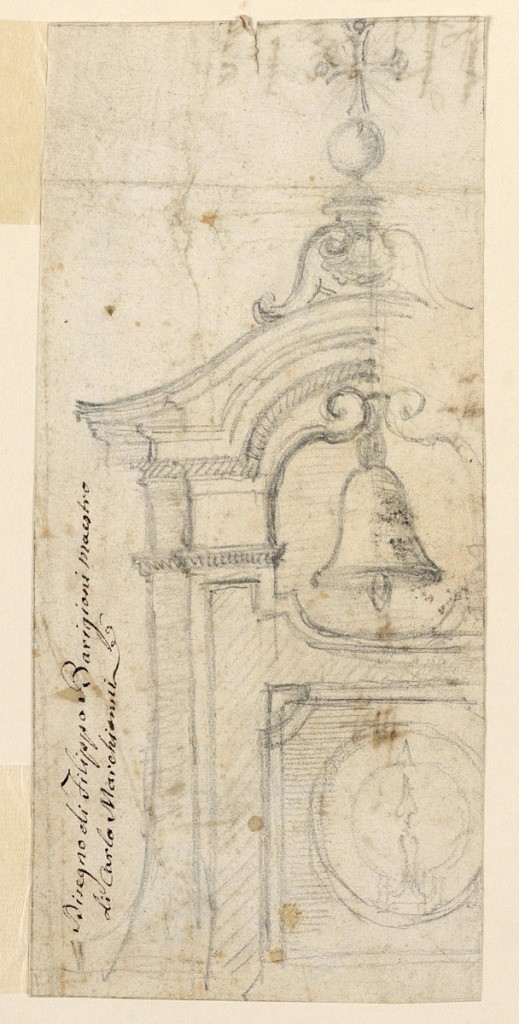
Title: Project for a Bell Tower
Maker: Filippo Barigioni, Italian, 1690 - 1753
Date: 1710–1750
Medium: Graphite on off-white laid paper
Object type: Drawing
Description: Design for the left half of a bell tower. Below the bell, a clock. Above the bell, a Greek cross.